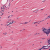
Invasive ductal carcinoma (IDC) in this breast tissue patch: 1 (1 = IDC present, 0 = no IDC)